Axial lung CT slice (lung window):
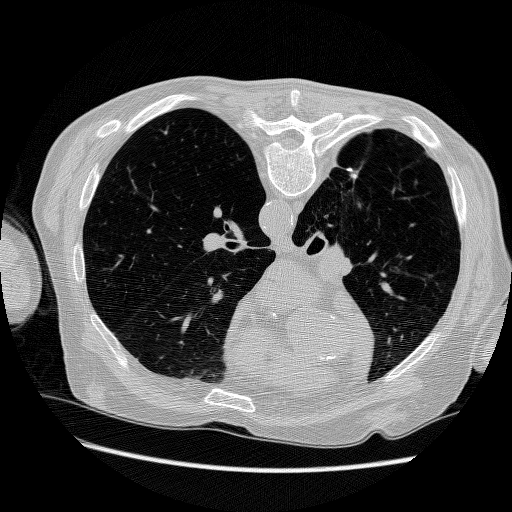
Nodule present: no